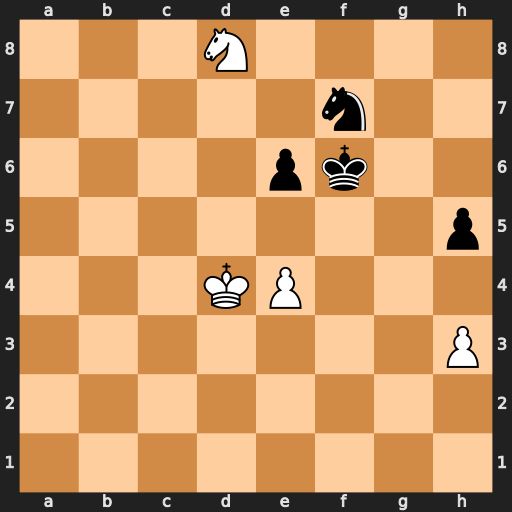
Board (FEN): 3N4/5n2/4pk2/7p/3KP3/7P/8/8
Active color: w
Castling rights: -
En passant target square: -
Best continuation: Nxf7 Kxf7 Ke5 h4 Kf4 Kf6 e5+ Kg6 Kg4 Kh6 Kxh4 Kg6 Kg4